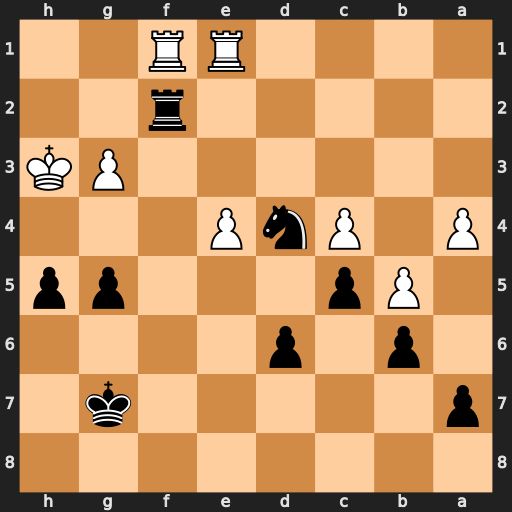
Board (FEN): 8/p5k1/1p1p4/1Pp3pp/P1PnP3/6PK/5r2/4RR2
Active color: b
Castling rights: -
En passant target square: -
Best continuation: g4+ Kh4 Rxf1 Rxf1 Kg6 Rf6+ Kxf6